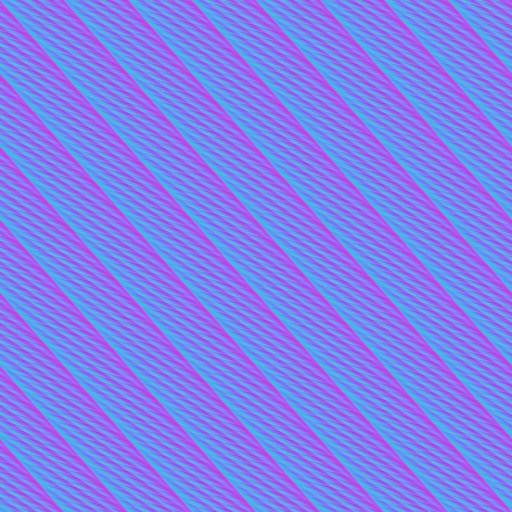
beige light rope string